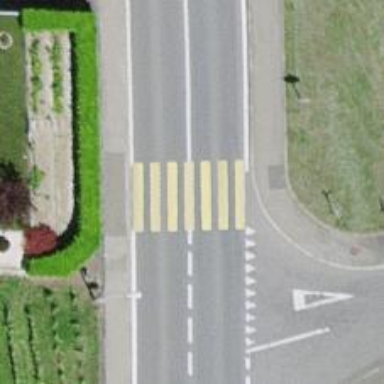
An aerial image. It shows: Uncontrolled crossing on the road.